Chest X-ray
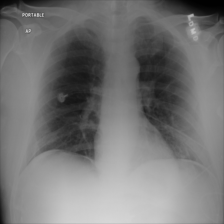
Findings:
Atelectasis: negative
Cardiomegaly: negative
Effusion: negative
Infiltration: negative
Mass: negative
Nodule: negative
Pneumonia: negative
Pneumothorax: negative
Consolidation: negative
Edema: negative
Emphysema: negative
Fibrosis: negative
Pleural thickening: negative
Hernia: negative